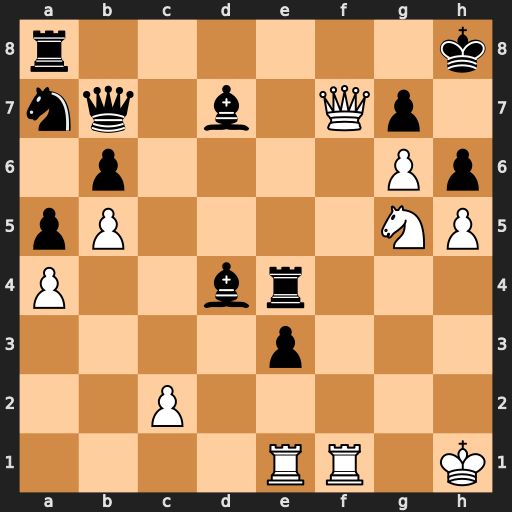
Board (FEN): r6k/nq1b1Qp1/1p4Pp/pP4NP/P2br3/4p3/2P5/4RR1K
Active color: w
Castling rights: -
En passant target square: -
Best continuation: Qf8+ Rxf8 Rxf8#